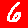
Digit: 6